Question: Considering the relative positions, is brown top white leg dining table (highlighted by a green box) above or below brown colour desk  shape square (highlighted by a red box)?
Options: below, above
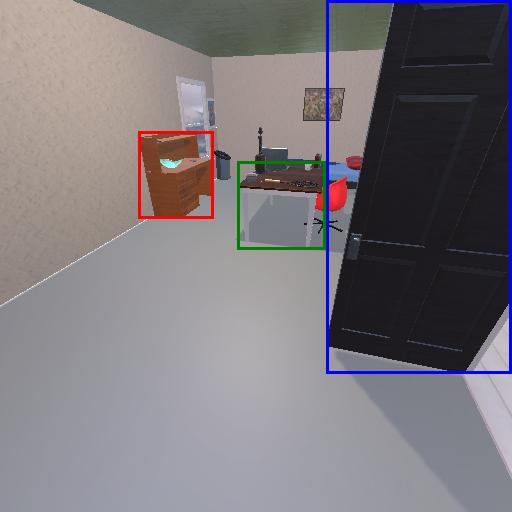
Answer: below